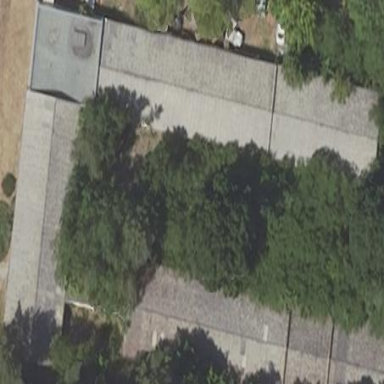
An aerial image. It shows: Commercial building.